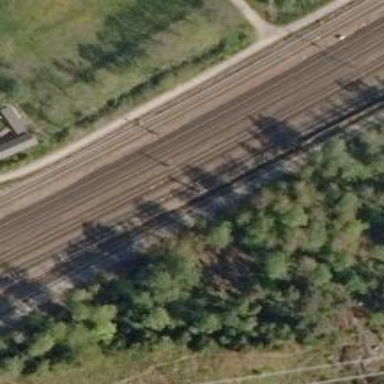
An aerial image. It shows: Continuous rail railway with electrified contact line.